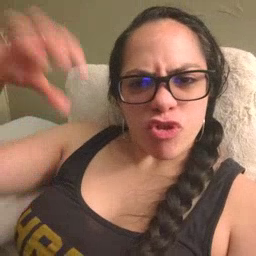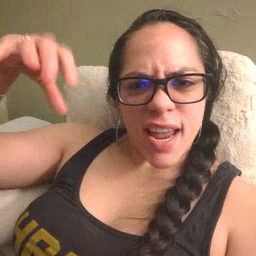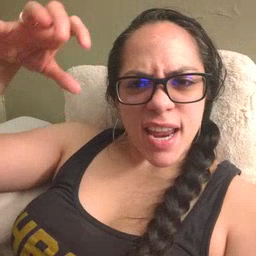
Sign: rain